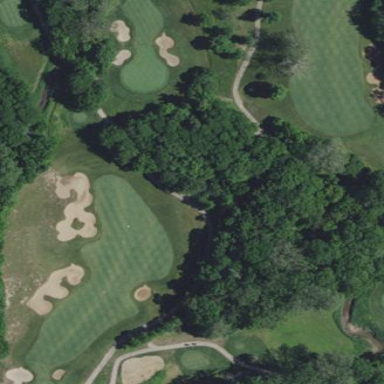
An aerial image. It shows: Grassy area designated as golf fairway.